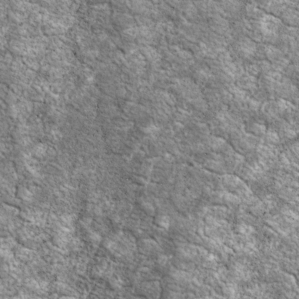
Label: non_frost